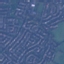
Label: Residential